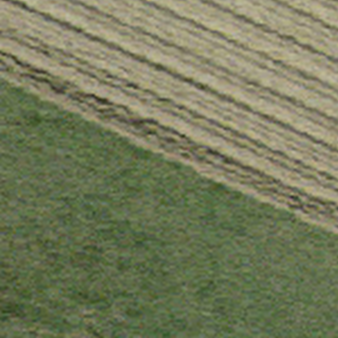
Label: other